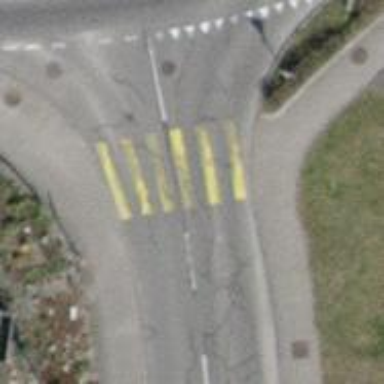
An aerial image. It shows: Marked zebra crossing on the road.